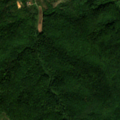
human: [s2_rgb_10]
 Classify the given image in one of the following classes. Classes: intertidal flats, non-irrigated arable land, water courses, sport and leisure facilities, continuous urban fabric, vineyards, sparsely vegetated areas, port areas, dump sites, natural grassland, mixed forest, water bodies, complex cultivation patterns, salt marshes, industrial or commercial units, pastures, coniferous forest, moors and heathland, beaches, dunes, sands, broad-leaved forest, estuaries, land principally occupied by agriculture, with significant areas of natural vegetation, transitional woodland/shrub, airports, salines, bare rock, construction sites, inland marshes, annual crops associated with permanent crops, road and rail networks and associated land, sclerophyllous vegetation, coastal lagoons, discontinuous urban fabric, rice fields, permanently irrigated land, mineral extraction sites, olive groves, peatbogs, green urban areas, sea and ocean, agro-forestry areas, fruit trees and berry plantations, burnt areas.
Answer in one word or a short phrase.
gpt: pastures, land principally occupied by agriculture, with significant areas of natural vegetation, broad-leaved forest